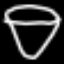
Label: diamond